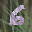
Label: 6